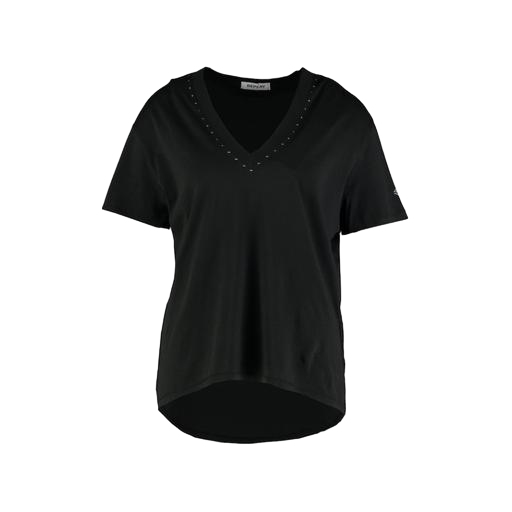
black v-neck t-shirt only macy, black plus size printed t-shirt only macy, black rockstud t-shirt, white background